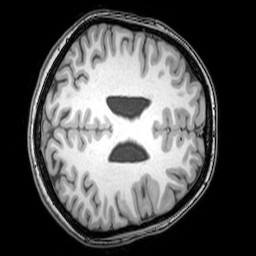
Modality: T1w
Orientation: axial
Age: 22
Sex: female
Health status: healthy
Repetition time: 0.081 s
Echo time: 0.037 s